Aerial crown-view tile of a tropical tree (Barro Colorado Island, Panama), acquired 20241112:
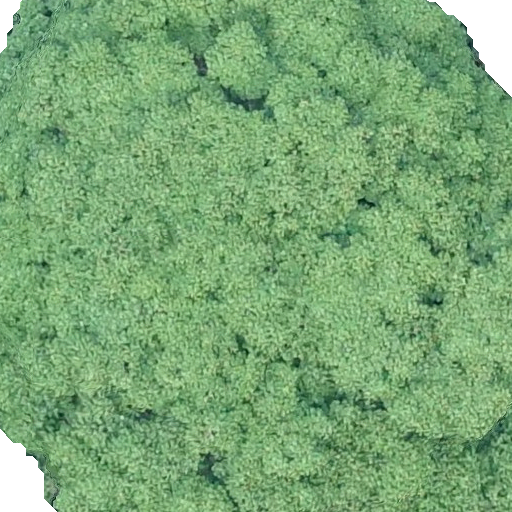
Species: Tachigali panamensis
GBIF accepted scientific name: Tachigali panamensis
Crown area: 541.932 m²